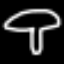
Label: mushroom